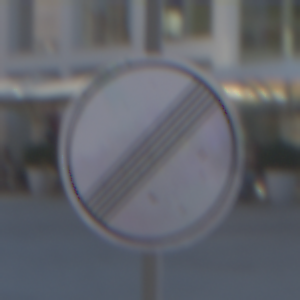
Verkehrszeichen: EndeSaemtlicherBegrenzungen
Umgebung: Outdoor, Urban
Tageszeit: MorningAfternoon
Wetter: Clear
Licht: Natural
Jahreszeit: NotSpecified
Kontrast: HighContrast